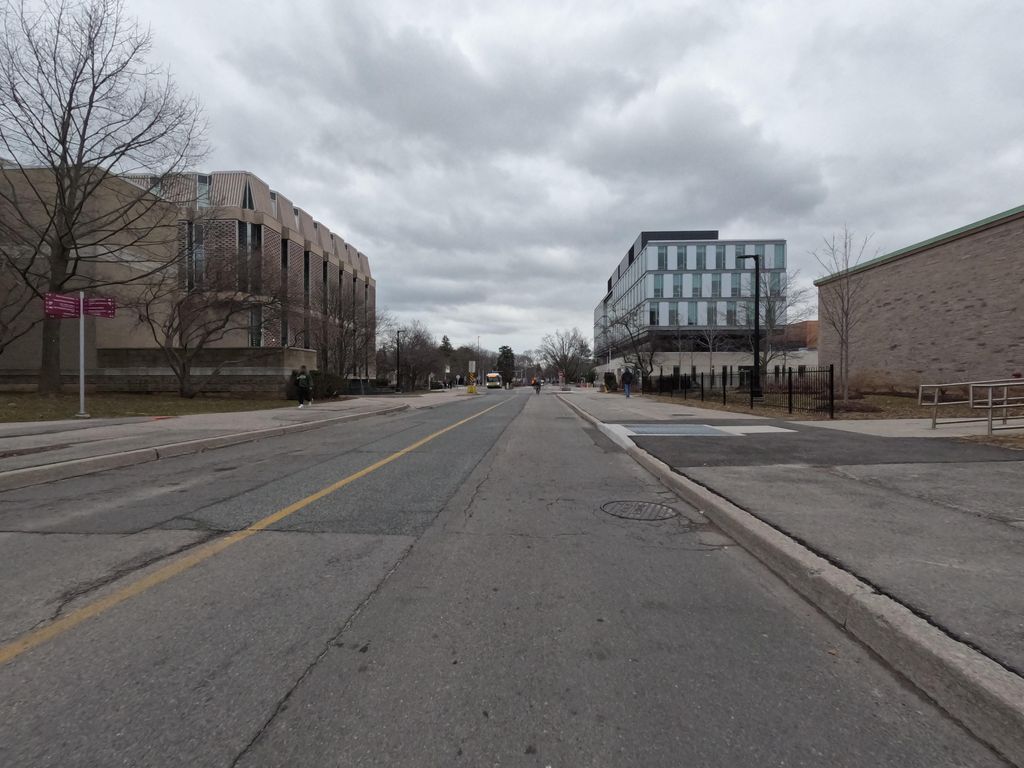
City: hamilton